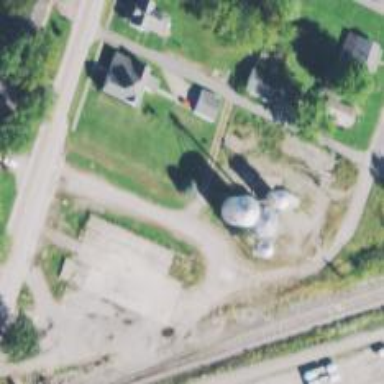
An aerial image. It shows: Silo.